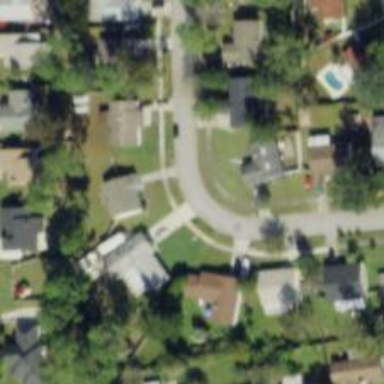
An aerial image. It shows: Residential road.